Question: I am trying to get linear gradients to work with CSS3Pie (v1.0) and IE9.
Strangely the demo works on the <URL>.
Here is the CSS I am using:
'''
.test {
padding: 20px;
text-align: center;
width: 200px;
height:100px;
-webkit-border-radius: 8px;
-moz-border-radius: 8px;
border-radius: 8px;
-webkit-box-shadow: #666 0px 2px 3px;
-moz-box-shadow: #666 0px 2px 3px;
box-shadow: #666 0px 2px 3px;
background: #FF7777;
position:relative;
background: -webkit-gradient(linear, 0 0, 0 bottom, from(#FF7777), to(#c40808));
background: -webkit-linear-gradient(#FF7777, #c40808);
background: -moz-linear-gradient(#FF7777, #c40808);
background: -ms-linear-gradient(#FF7777, #c40808);
background: -o-linear-gradient(#FF7777, #c40808);
background: linear-gradient(#FF7777, #c40808);
-pie-background: linear-gradient(#FF7777, #c40808);
behavior: url(/css/PIE.htc);
}
'''

I'd prefer not to use IE filters, since the demo seems to work without them.
I've already read <URL>, but since the demo works, and this question is about a year old, and PIE is now on version 1.0 that I must be doing something wrong.
Any idea on where to go from here?
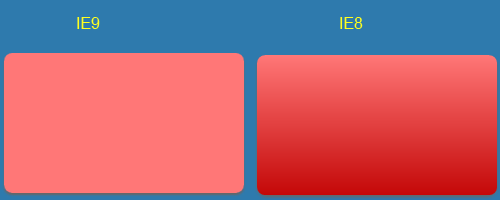
Answer: Failure in IE9 is usually due to an incorrect content-type header. Other IE versions have this issue as well but IE9 seems to be more strict about it. See <URL> for details.